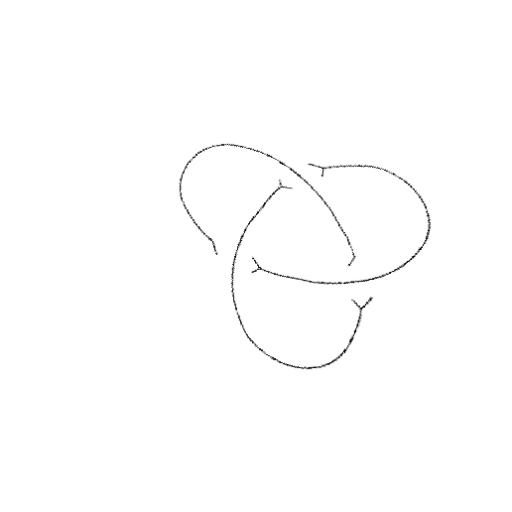
Crossing number: 3